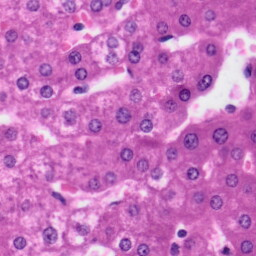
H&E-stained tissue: Liver